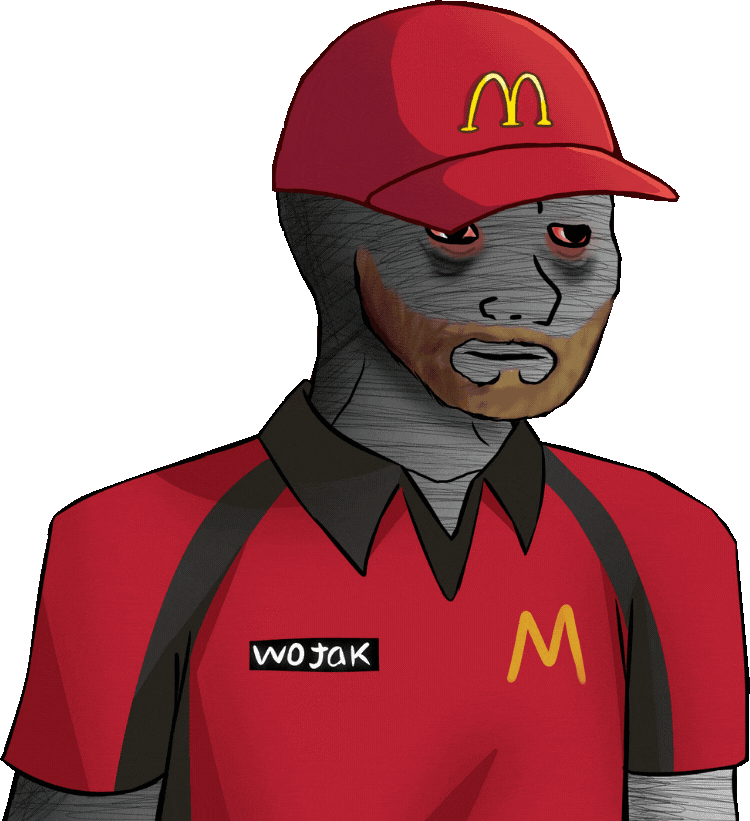
Label: 5_Tired_Wojak